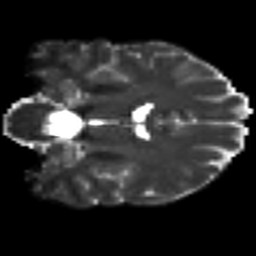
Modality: T2w
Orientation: coronal
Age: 30
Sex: female
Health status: ill
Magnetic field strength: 3 T
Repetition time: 8.4 s
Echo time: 0.0926 s